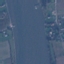
Label: River